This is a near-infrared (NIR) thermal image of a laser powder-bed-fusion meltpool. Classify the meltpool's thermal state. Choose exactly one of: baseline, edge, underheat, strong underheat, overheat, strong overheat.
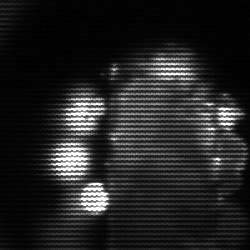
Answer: strong underheat